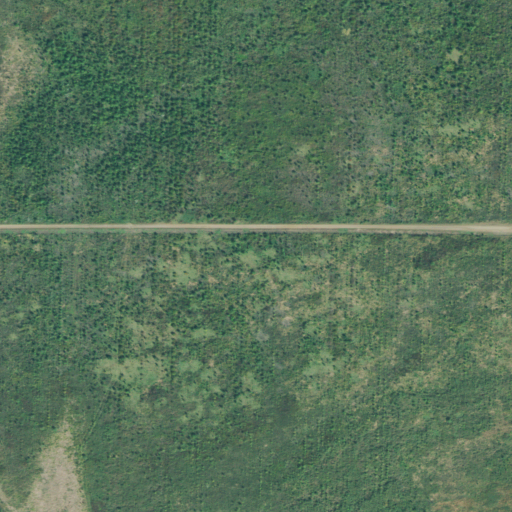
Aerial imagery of plain(s) in Tennessee named Island Number Thirteen containing cultivated crops, open development, and low intensity development